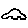
Label: car